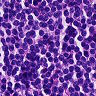
Metastatic tissue present: no